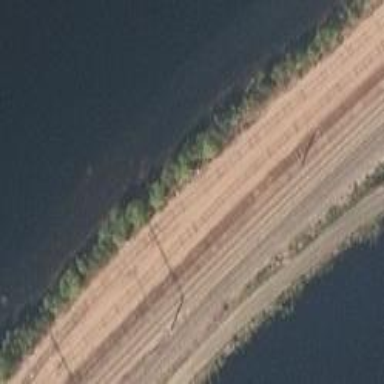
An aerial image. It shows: Railway siding with rails.